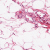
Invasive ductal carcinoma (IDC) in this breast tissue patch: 0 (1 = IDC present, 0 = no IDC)